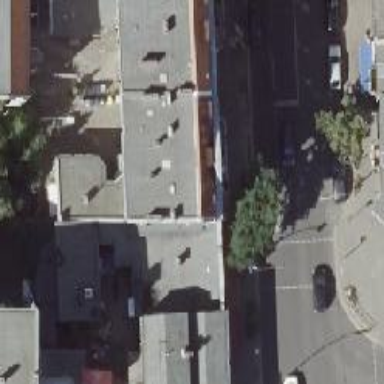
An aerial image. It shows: Beauty shop.